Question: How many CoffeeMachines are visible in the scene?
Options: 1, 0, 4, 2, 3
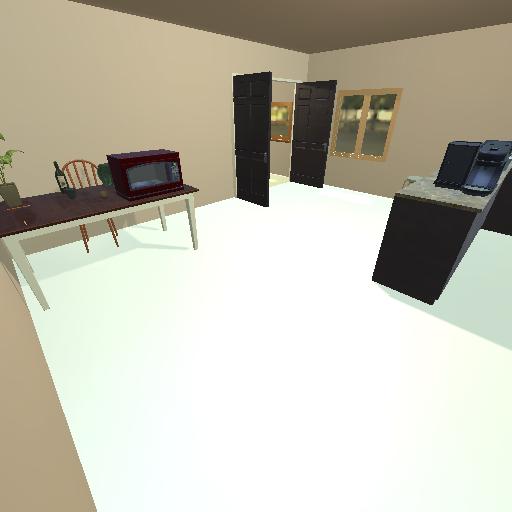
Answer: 1